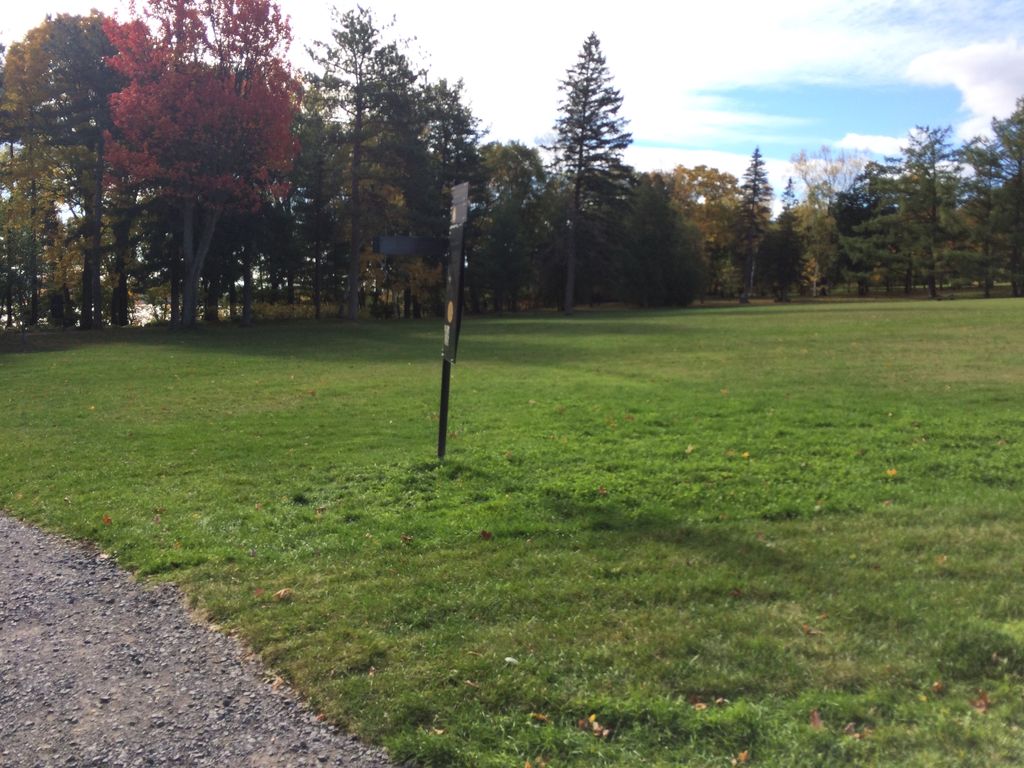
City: quebec_city